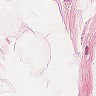
Metastatic tissue present: no